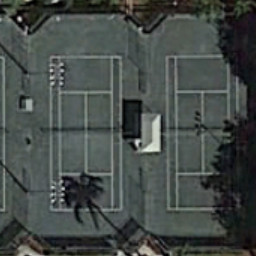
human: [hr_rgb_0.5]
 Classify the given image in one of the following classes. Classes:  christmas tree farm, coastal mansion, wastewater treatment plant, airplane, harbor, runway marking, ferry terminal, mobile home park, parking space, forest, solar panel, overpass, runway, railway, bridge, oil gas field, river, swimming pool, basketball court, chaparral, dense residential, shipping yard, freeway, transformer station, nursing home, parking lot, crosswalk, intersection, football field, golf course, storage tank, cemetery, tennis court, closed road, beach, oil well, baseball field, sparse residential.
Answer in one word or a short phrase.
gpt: tennis court